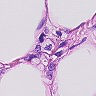
Metastatic tissue present: yes